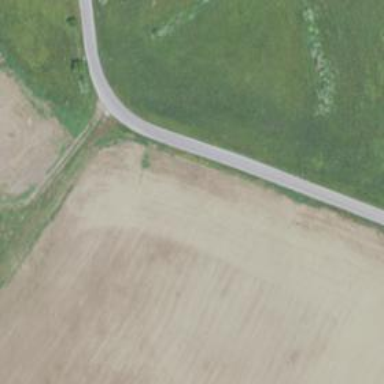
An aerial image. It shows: Secondary road.